Question: I am getting the intersections of mouse click with Three.js like this
'''
me.vector.set(
(event.clientX / window.innerWidth) * 2 - 1,
-(event.clientY / window.innerHeight) * 2 + 1,
0.5);
me.vector.unproject(app.camera);
me.ray.set(app.camera.position, me.vector.sub(app.camera.position).normalize());
var intersects = me.ray.intersectObjects(app.colliders, false);
'''
So, i got intersects perfectly, with following properties:
'distance, face, faceIndex, object, point', and then I execute a function.
The problem is the following:
I want to detect when i click a face of a cube, that is like a floor, in the next example would be the gray face.
sorry about my engilsh D:

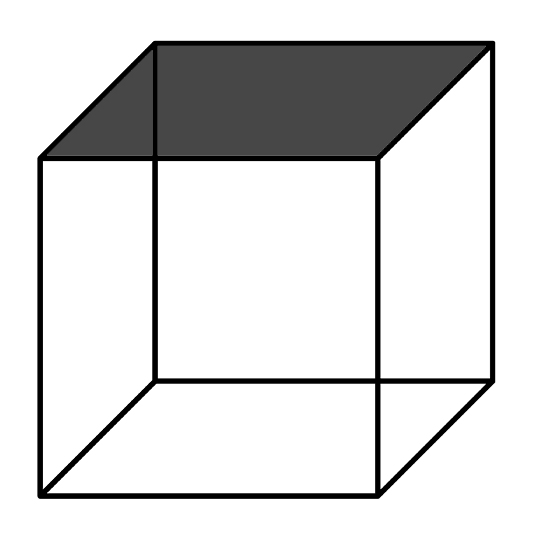
Answer: WebGL defines vertices and faces with coordinates, colors, and . A face normal is a normalized vector, perpendicular to the face plane (and generally pointing 'outside' the mesh). It defines its orientation and enables calculation of lightning for instance. In three.js you can access it via 'face.normal'.
- If your floor-like faces are stricly horizontal, then their normals are all precisely '{x:0,y:1,z:0}'. And since normals are normalized, simply check whether 'face.normal.y === 1' also checks that x and y equal 0.- If your faces are not strictly horizontal, you may need to set a limit angle with the y-axis. You can calculate this angle with 'var angle=Math.acos(Yaxis.dot(faceNormal))' where 'Yaxis=new THREE.Vector3(0,1,0)'.